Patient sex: M
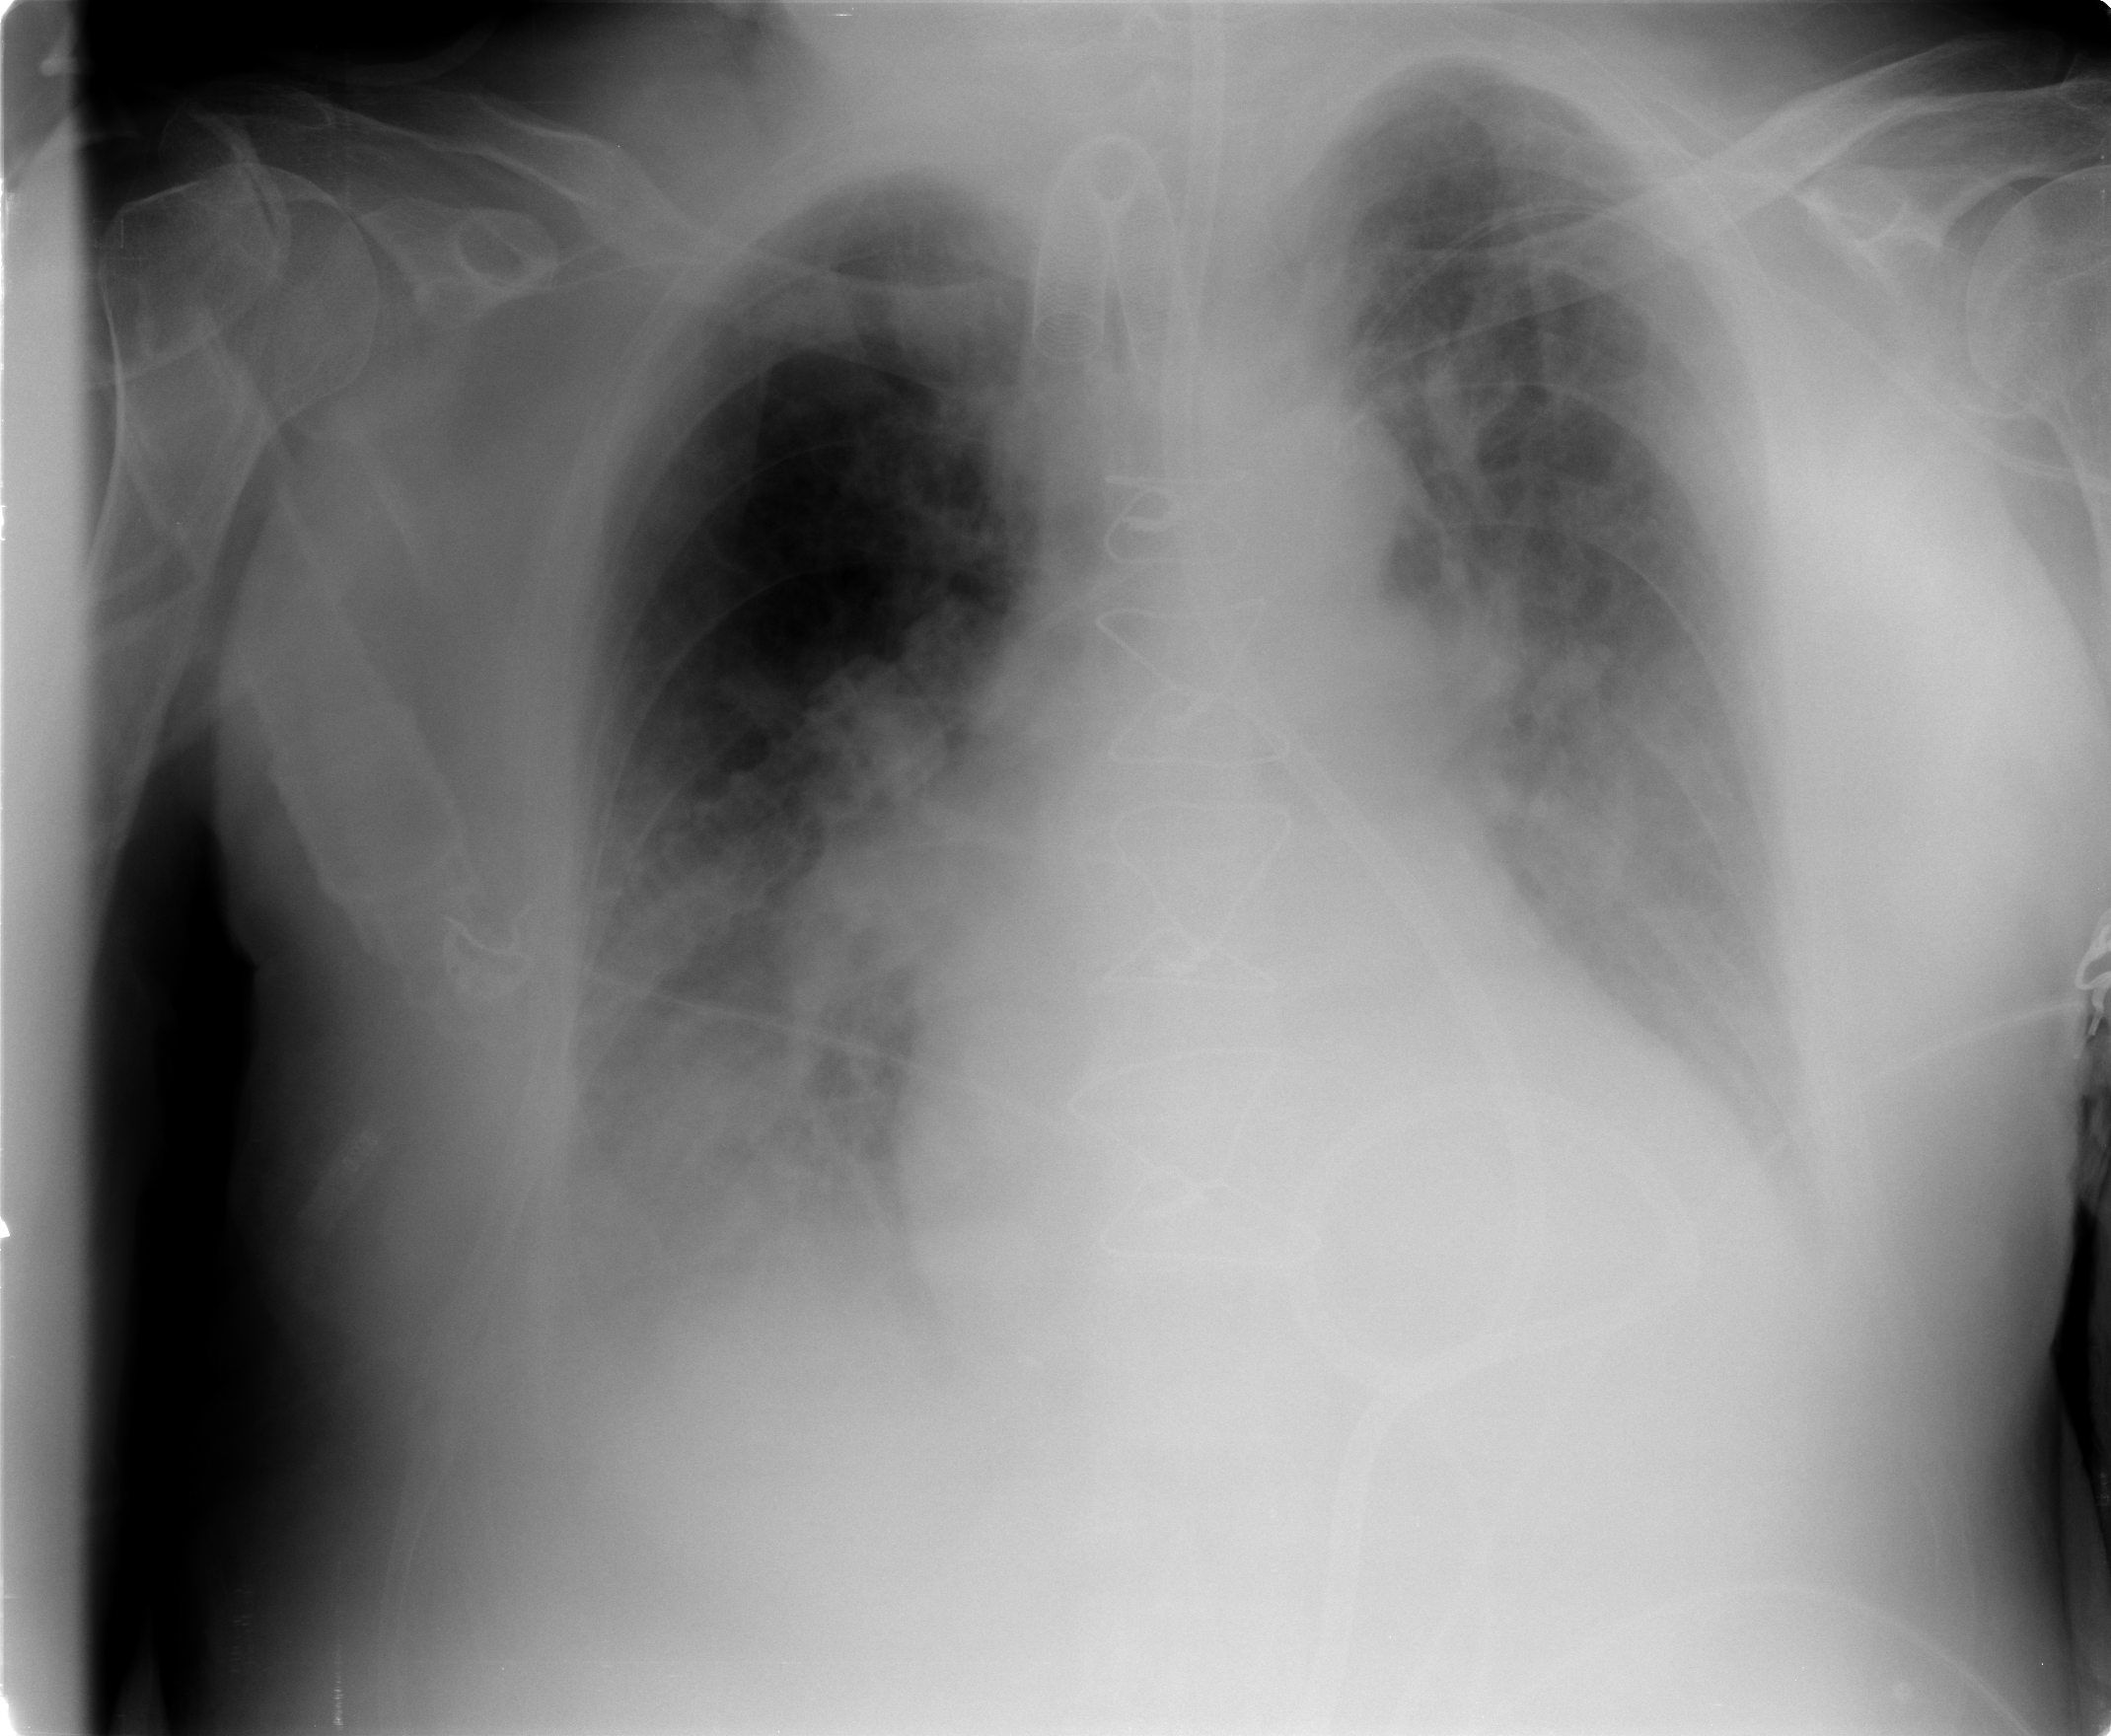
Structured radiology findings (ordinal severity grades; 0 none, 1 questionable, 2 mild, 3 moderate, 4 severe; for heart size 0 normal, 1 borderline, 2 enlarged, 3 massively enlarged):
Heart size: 2
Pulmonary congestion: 2
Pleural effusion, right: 2
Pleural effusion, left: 2
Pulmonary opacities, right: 2
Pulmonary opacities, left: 2
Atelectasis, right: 2
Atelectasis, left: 3